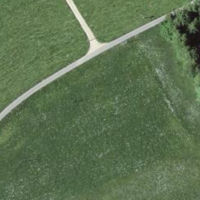
EUNIS habitat code: 52
Species observed at this site:
Centaurea scabiosa